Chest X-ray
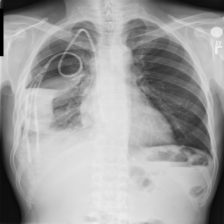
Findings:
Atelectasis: negative
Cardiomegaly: negative
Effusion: negative
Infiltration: negative
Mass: negative
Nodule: negative
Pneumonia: negative
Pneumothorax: negative
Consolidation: negative
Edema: negative
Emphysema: negative
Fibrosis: negative
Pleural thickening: negative
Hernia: negative